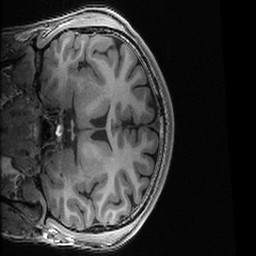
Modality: T1w
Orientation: coronal